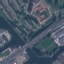
Land use / land cover: Highway